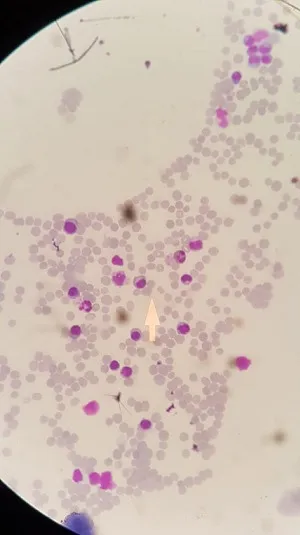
Blood film shows 35% circulating plasma cells in peripheral blood.
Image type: pathology (giemsa)